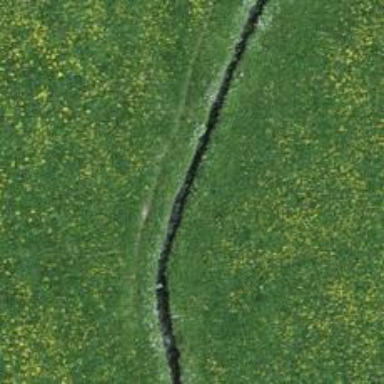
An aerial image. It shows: Ditch in the surroundings.